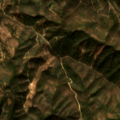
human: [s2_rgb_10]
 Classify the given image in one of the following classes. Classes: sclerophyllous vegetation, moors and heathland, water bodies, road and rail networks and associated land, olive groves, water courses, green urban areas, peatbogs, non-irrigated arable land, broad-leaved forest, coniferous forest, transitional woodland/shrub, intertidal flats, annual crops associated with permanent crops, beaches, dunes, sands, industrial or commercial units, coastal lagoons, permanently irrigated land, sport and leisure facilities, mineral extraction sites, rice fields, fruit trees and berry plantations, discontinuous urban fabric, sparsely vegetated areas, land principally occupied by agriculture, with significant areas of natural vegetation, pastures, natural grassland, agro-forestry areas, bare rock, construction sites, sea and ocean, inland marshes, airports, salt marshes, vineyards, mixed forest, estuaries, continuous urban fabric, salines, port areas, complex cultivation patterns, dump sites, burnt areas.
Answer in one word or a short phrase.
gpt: broad-leaved forest, transitional woodland/shrub